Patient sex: F
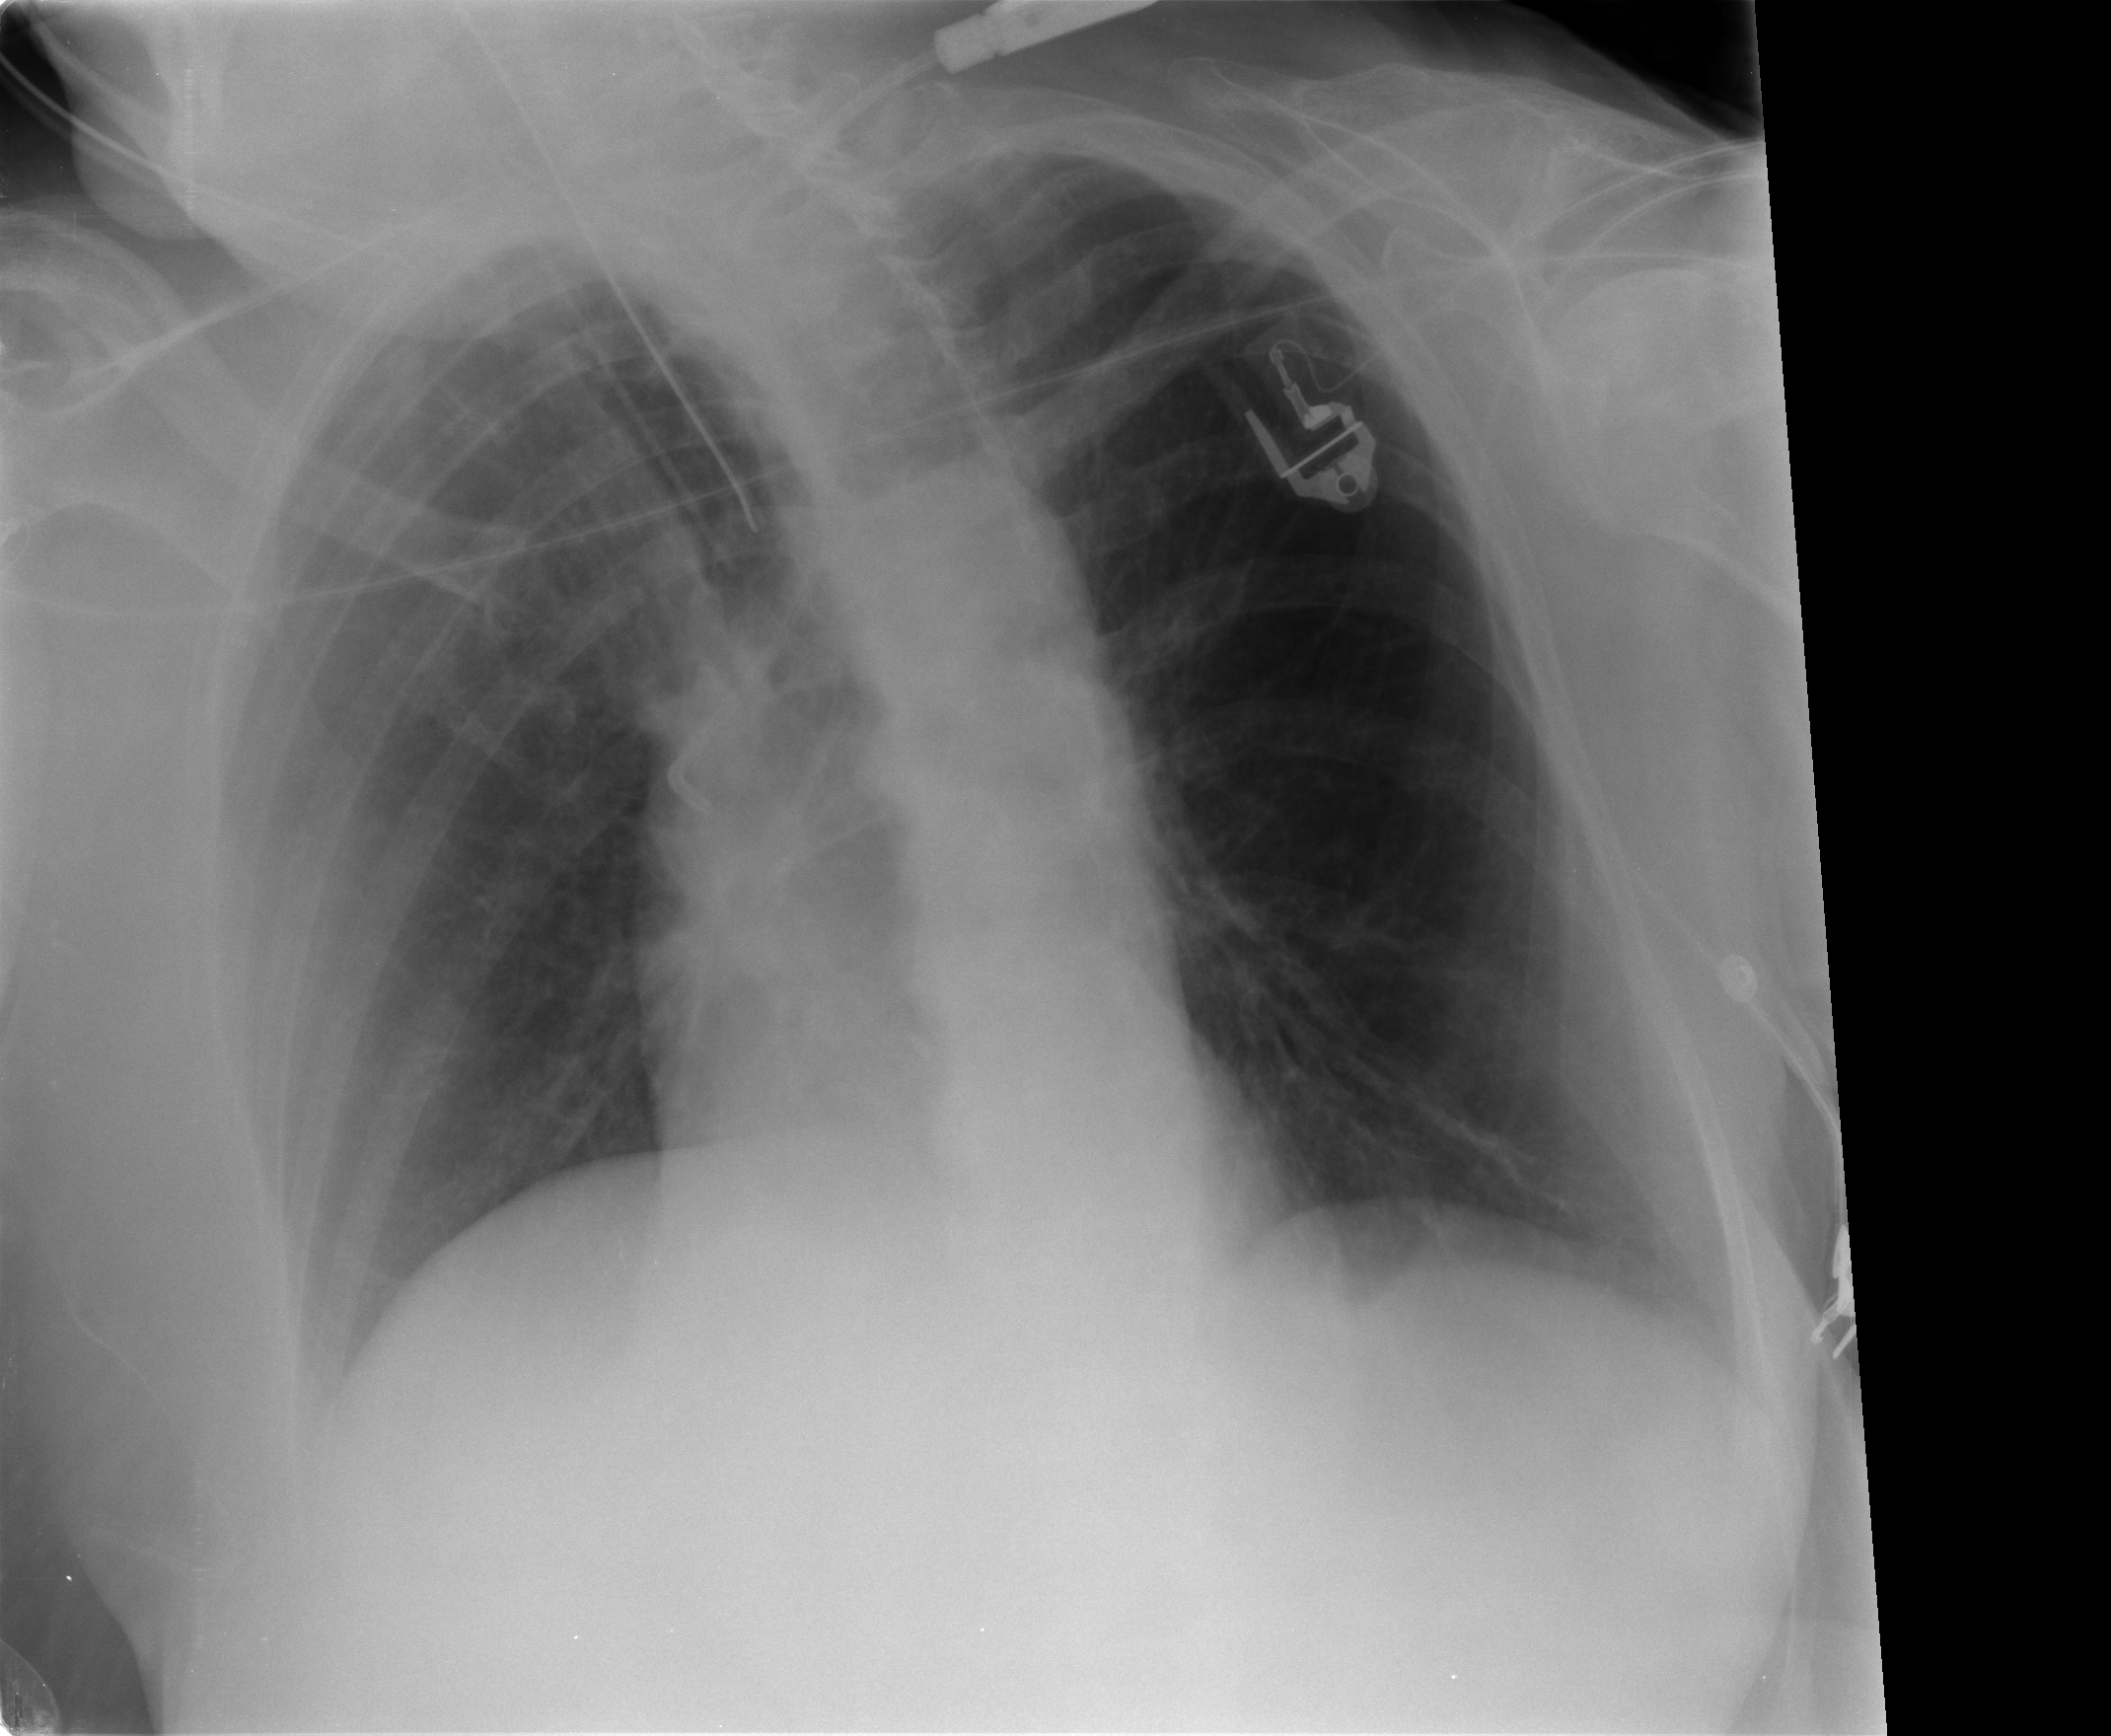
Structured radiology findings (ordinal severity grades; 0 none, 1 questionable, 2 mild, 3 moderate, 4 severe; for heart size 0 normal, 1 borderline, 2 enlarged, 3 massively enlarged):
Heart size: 0
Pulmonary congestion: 0
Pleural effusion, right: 0
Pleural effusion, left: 0
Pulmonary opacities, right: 0
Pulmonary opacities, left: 0
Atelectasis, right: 1
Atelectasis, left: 1